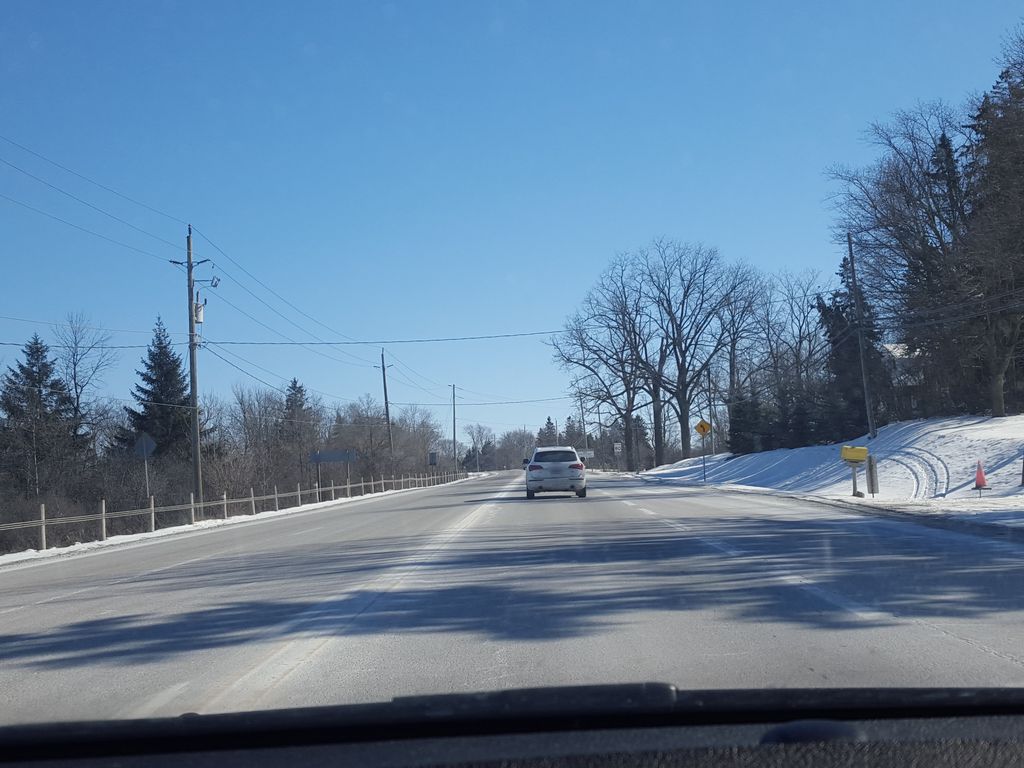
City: kitchener-waterloo